RGB frame:
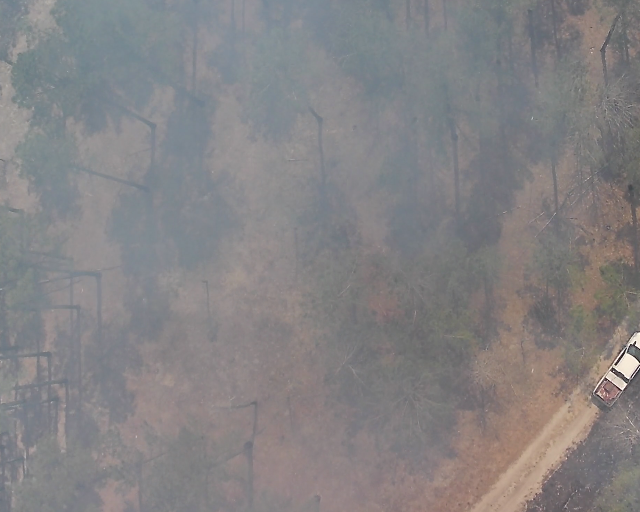
Thermal frame:
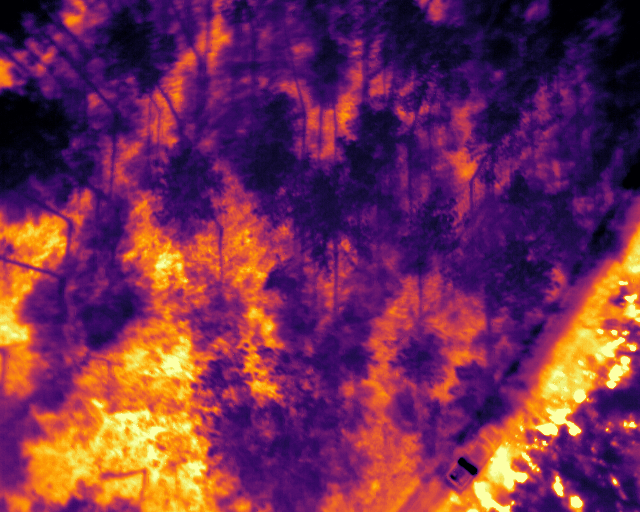
Captured: 2026-02-27 02:41:04
Pixels at or above 80 °C: 324 (fraction of frame: 0.0009888)